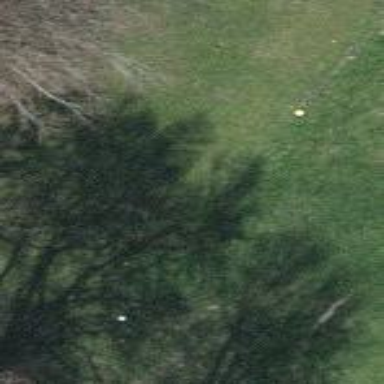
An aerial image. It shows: Golf tee on grassy land.